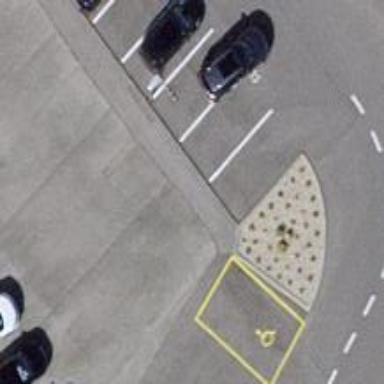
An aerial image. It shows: Charging station.